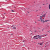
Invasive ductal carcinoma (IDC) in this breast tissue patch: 0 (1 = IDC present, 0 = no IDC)